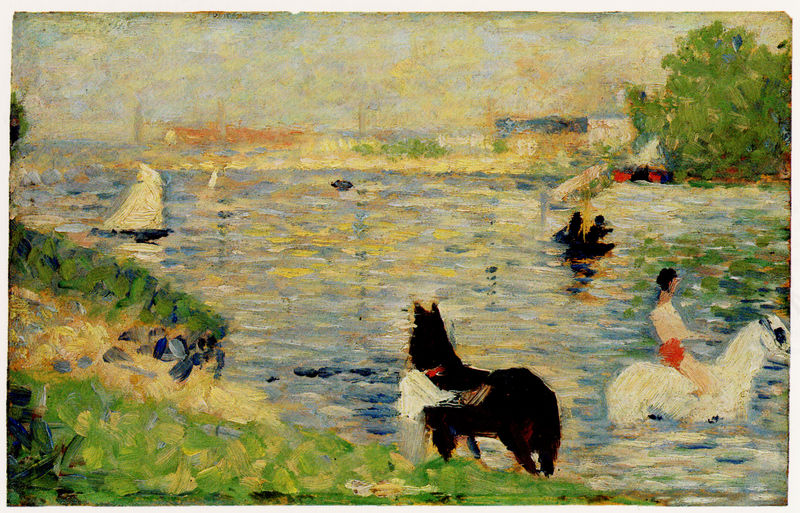
Titel: Chevaux dans l'eau
Künstler: Georges Pierre Seurat
Standort: London
Institution: (Privatsammlung)
Schlagwörter: baum, blau, blätter, gemälde, himmel, laub, mann, meer, schatten, wasser, weiß, wolken, aquarell, baden, bäume, cezanne, fluss, frauen, gelb, grün, impressionismus, landschaft, menschen, mädchen, ocker, see, sitzen, stadt, teich, ufer, bewegung, braun, bunt, frankreich, frau, grau, licht, männer, orange, schwarz, gras, haus, hund, rot, tier, tiere, tuch, wiese, wolke, beige, hemd, bluse, gesicht, mensch, stehen, steine, ferne, horizont, häuser, natur, spiegelung, busch, gewässer, sonne, paar, wald, boot, boote, pferd, pferde, reiter, schornstein, turm, rappe, reiten, farbig, schiff, segel, segelboot, sommer, wellen, zwei, pointilismus, segelschiff, mittag, farben, hang, dunst, fabrik, silhouette, van gogh, böschung, freizeit, monet, rudern, segelboote, kirchen, waschen, helligkeit, türme, idyll, flusslandschaft, paul, tupfer, schimmel, pinselduktus, flecken, liege, wärme, fleckig, seurat, sisley, spiegelungen, bürsten, signac, rappen, weise, reflektieren, pointillismus, postimpressionismus, fabriken, george seurat, pflege, furt, shorts, impressionen, mönner, spiegleung, modet, striegeln, wassersport